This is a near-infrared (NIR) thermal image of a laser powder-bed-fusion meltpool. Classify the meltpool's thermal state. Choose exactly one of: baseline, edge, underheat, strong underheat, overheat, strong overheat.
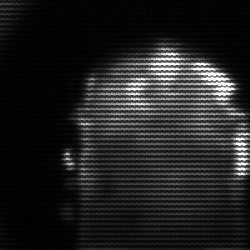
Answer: baseline